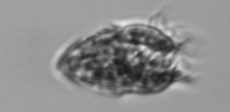
Label: Strombidium_morphotype1